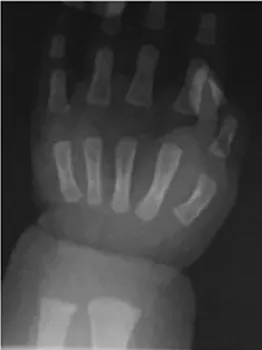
Pedigree chart and roentgenogram. . A; The family pedigree; the arrow indicates the proband (P).
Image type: radiology (x_ray)